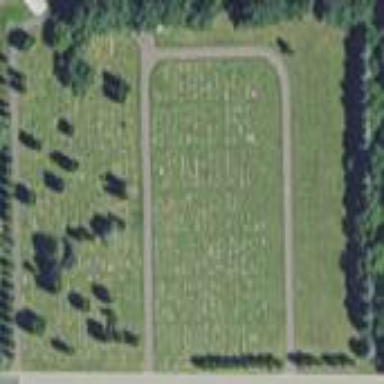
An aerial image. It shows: Cemetery.